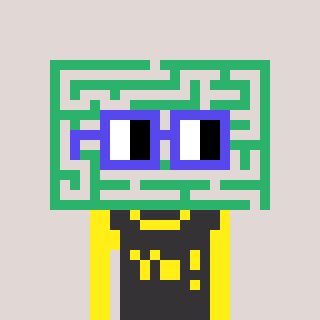
a pixel art character with square blue glasses, a maze-shaped head and a grayscale-colored body on a warm background